Question: I am building a dynamic query builder using the dynamic linq library.
SO far its working fine with bool, number and text, but not with dates.
I wonder what should be the format for dates to work fine.
THis is the code that executes what sb.ToString returns.
'''
private string BuildQuery()
{
var sb = new StringBuilder();
//var list = RequestBaseBL.GetRequestByCustomQuery("RequestNumber == "12"");
#region 1st ROW of the QUERY
if (ColumnType(DdlColumn1.SelectedValue) == "Text")
{
if(DdlOperator1.SelectedValue == "==")
{
sb.Append(DdlColumn1.SelectedValue);
sb.Append(DdlOperator1.SelectedValue);
sb.Append(""" + TxtValue1.Text + """);
}
if (DdlOperator1.SelectedValue == "<>")
{
sb.Append(DdlColumn1.SelectedValue);
sb.Append(DdlOperator1.SelectedValue);
sb.Append(""" + TxtValue1.Text + """);
}
if (DdlOperator1.SelectedValue == "LIKE")
{
sb.Append(string.Format("{0}.Contains("{1}")", DdlColumn1.SelectedValue, TxtValue1.Text));
}
if (DdlOperator1.SelectedValue == "NOT LIKE")
{
sb.Append(string.Format("!{0}.Contains("{1}")", DdlColumn1.SelectedValue, TxtValue1.Text));
}
}
if (ColumnType(DdlColumn1.SelectedValue) == "Number")
{
sb.Append(DdlColumn1.SelectedValue);
sb.Append(DdlOperator1.SelectedValue);
sb.Append(TxtValue1.Text);
}
if (ColumnType(DdlColumn1.SelectedValue) == "Date")
{
sb.Append(DdlColumn1.SelectedValue);
sb.Append(DdlOperator1.SelectedValue);
sb.Append(TxtValue1.Text);
}
if (ColumnType(DdlColumn1.SelectedValue) == "Bool")
{
sb.Append(DdlColumn1.SelectedValue);
sb.Append(DdlOperator1.SelectedValue);
sb.Append(TxtValue1.Text);
}
#endregion
return sb.ToString();
}
string strSql = BuildQuery();
try
{
var list = RequestBaseBL.GetRequestByCustomQuery(strSql, DdlRequestType.SelectedValue).ToList();
private static void AddDateOperatorsToList(Dictionary<string, string> operators)
{
operators.Add("=", "Equals");
operators.Add("<>", "Not Equals");
operators.Add(">", "Greater than");
operators.Add(">=", "Greater or equal than");
operators.Add("<", "Less than");
operators.Add("<=", "Less or equal than");
}
'''
The error is:
Operator '=' incompatible with operand types 'DateTime' and 'Int32'
The sb.toString()
? sb.ToString()
"RequestDate=12/12/2015"
Error of Update 2:
No applicable method 'Parse' exists in type 'DateTime'
'''
if (ColumnType(DdlColumn1.SelectedValue) == "Date")
{
sb.AppendFormat("DateTime.Parse({0})", DdlColumn1.SelectedValue);
var str = string.Format("{0} {1} {2}", DdlColumn1.SelectedValue, DdlOperator1.SelectedValue,
DateTime.Parse(TxtValue1.Text));
//sb.Append(DdlColumn1.SelectedValue);
//sb.Append(DdlOperator1.SelectedValue);
//sb.Append(TxtValue1.Text);
sb.Append(str);
}
'''
Didnt work either
'''
if (ColumnType(DdlColumn1.SelectedValue) == "Date")
{
var date = DateTime.Parse(TxtValue1.Text);
sb.Append(DdlColumn1.SelectedValue);
sb.Append(DdlOperator1.SelectedValue);
sb.Append(""" + date.ToUniversalTime() + """);
//sb.Append(date.ToUniversalTime());
}
'''

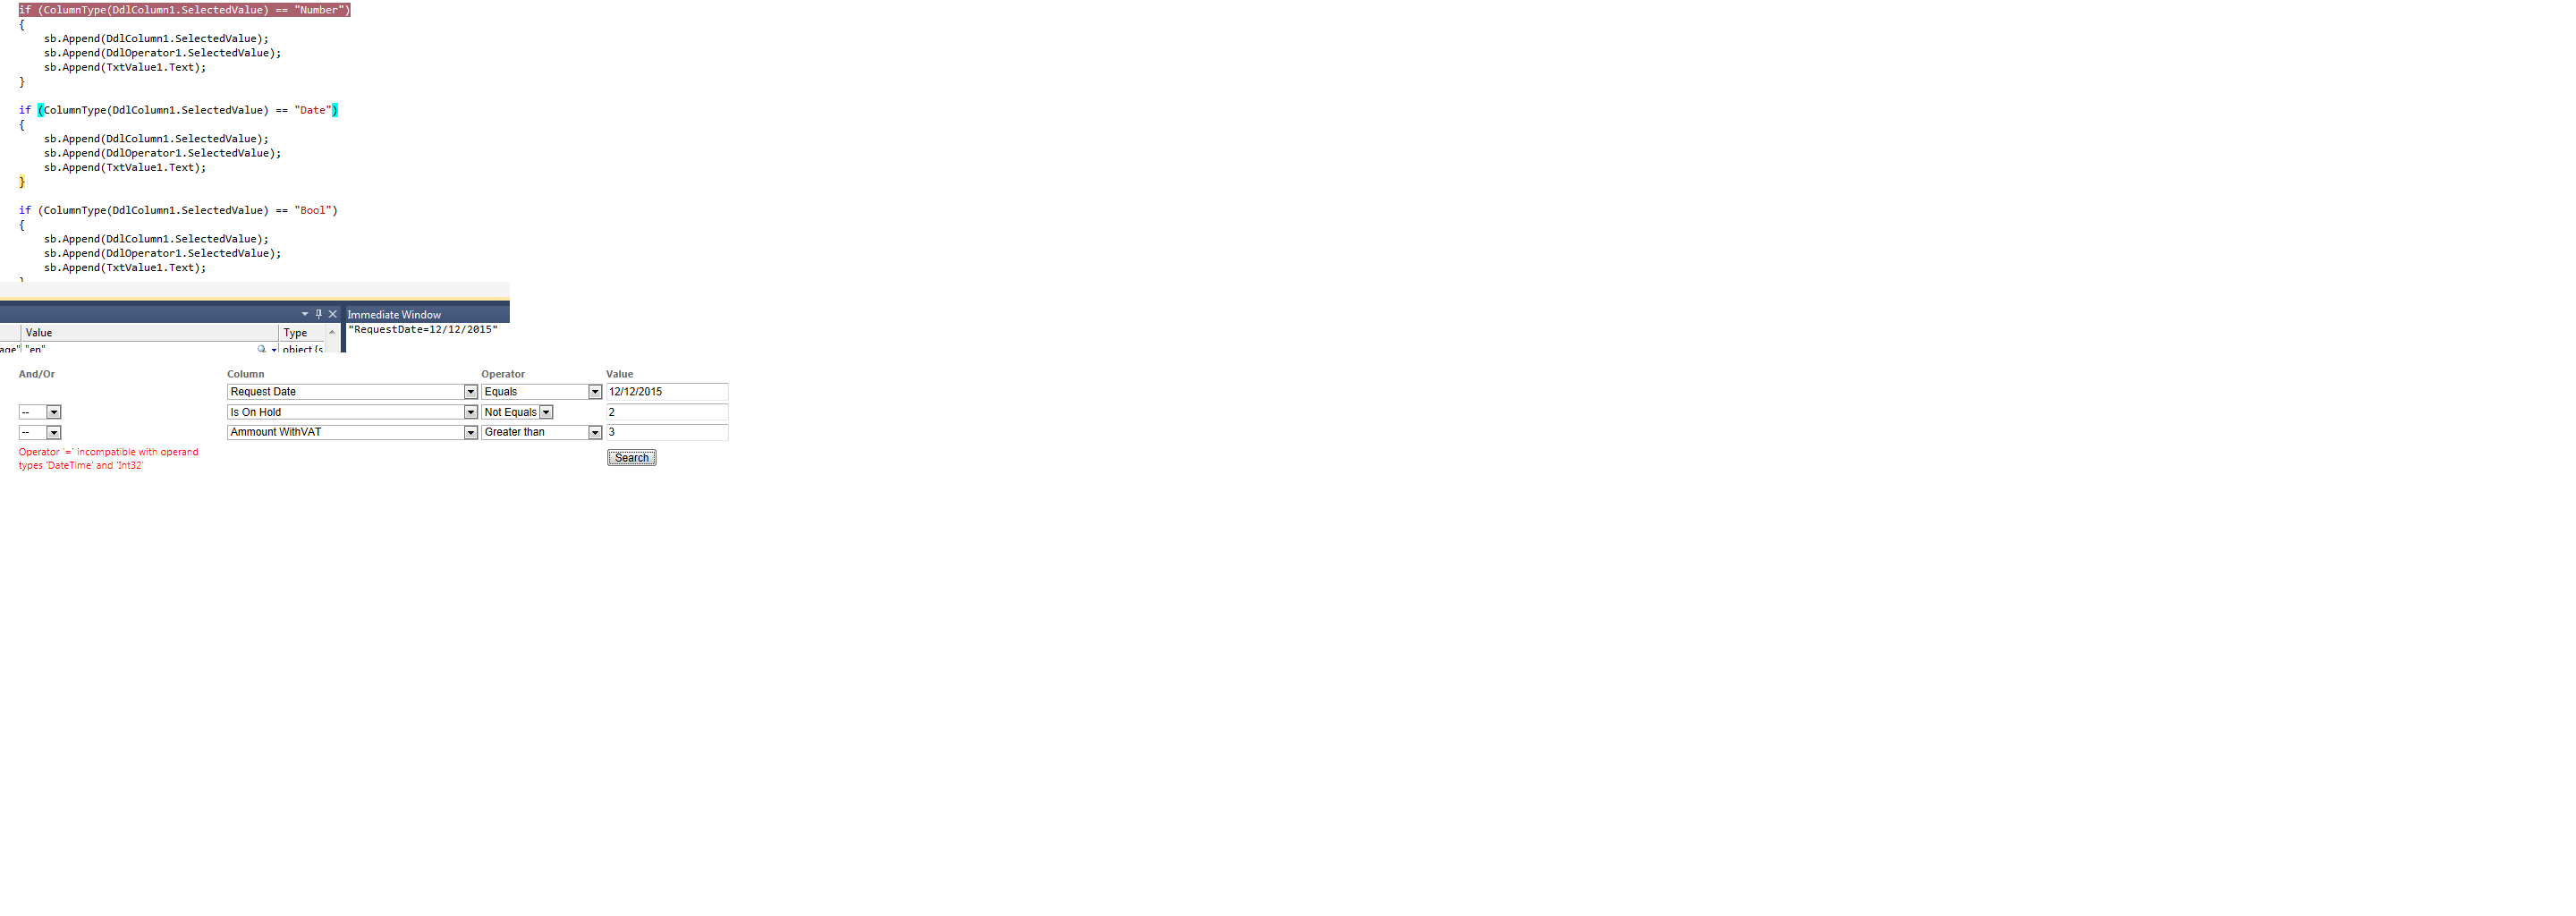
Answer: I'm currently using System.Dynamic.Linq and use a double equal with a DateTime object.
'''
case "Equals":
myDictionary.Add("MyField.Date ==", dt1);
break;
'''
Later I convert the keys in the dictionary to a string and values to an array (notice the @ symbol usage):
'''
if (myDictionary.Keys.Count > 0)
{
var conditions = myDictionary.Keys.Select((key, idx) => string.Format("{0} (@{1})", key, idx));
// in .NET 4, the ToArray() part can go away
predicateString = string.Join(" and ", conditions.ToArray());
predicateValues = myDictionary.Values.ToArray();
}
'''
Then call AsQueryable().Where()
'''
return myList.AsQueryable().Where(predicateString, predicateValues).ToList();
'''
I believe doing it this way eliminates the need to deal with the DateTime object as a string.